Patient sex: F
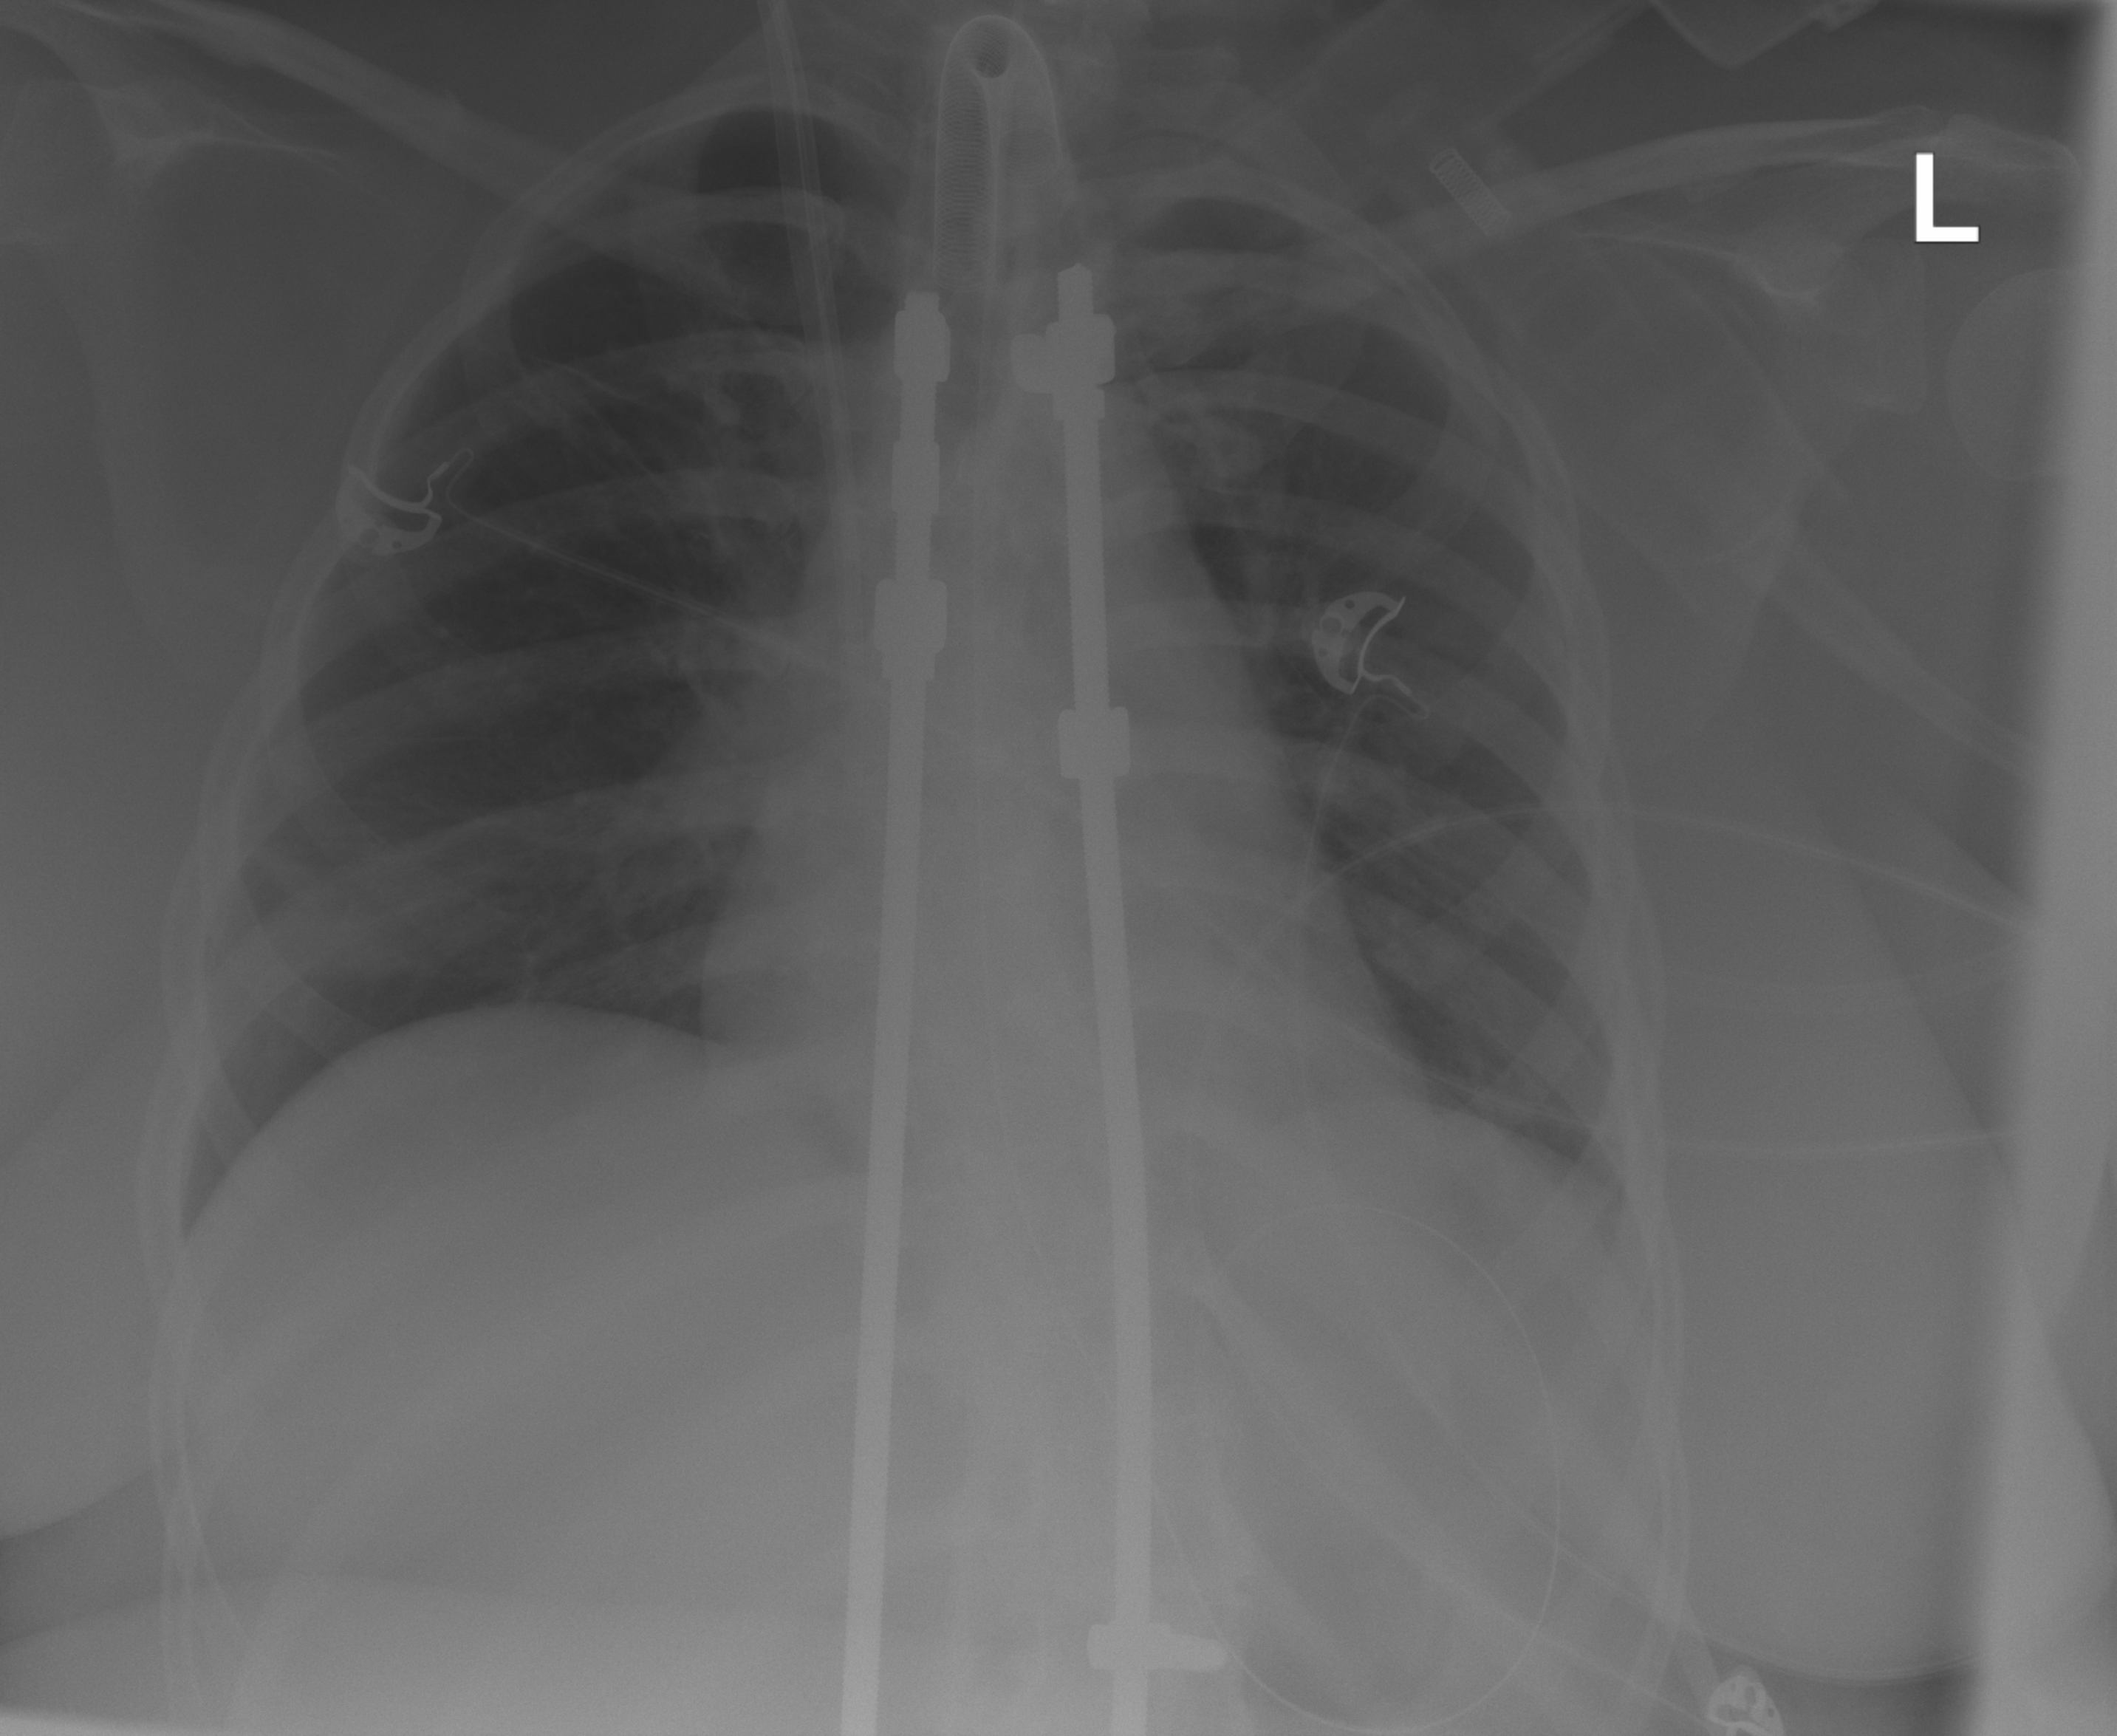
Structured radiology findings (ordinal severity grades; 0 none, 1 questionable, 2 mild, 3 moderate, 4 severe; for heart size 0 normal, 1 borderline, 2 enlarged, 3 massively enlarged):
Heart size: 0
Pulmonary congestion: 2
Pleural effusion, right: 0
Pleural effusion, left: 2
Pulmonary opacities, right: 2
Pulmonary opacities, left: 0
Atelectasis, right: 2
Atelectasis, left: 0